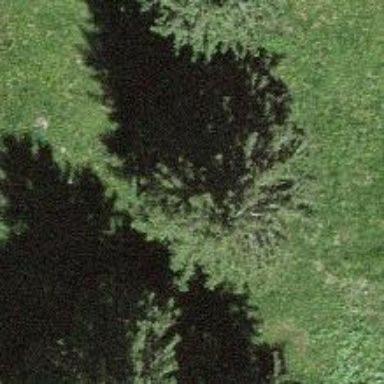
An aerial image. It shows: Beautiful tree in nature.